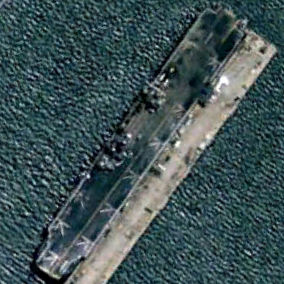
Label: assault